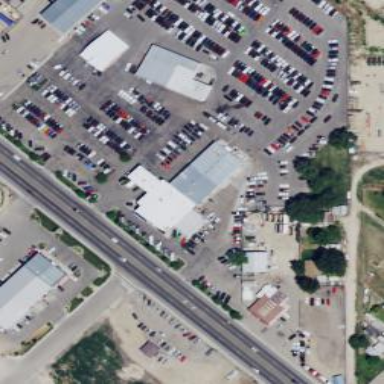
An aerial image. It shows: Car shop building.